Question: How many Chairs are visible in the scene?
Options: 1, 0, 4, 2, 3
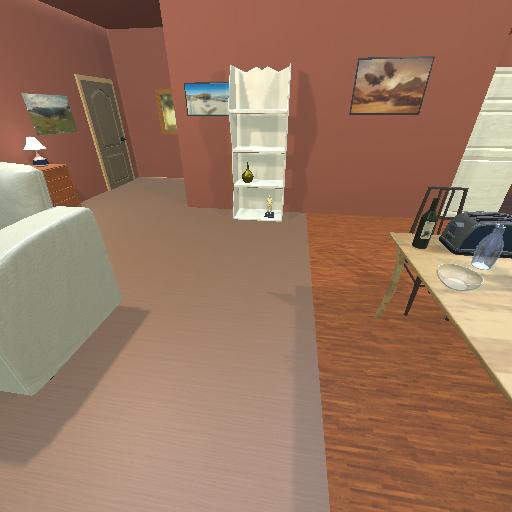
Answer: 1